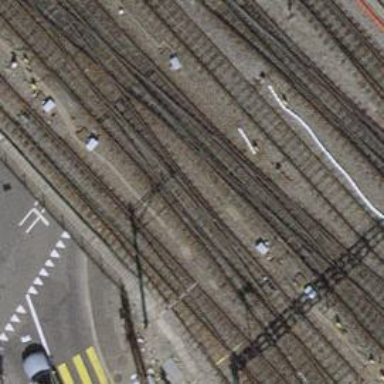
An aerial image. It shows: Single railway track with electrification through contact line.